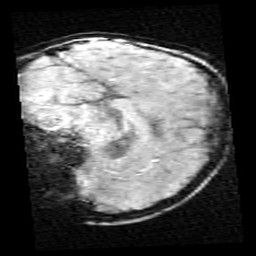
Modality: SWI
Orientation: sagittal
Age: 9
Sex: female
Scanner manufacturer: siemens
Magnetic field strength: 3 T
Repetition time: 0.027 s
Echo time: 0.02 s